Question: I am beginner in android. I had installed the android studio. Without writing a code I executed the already existing file.
But it is showing me some error. I had attached the screenshot of the error:

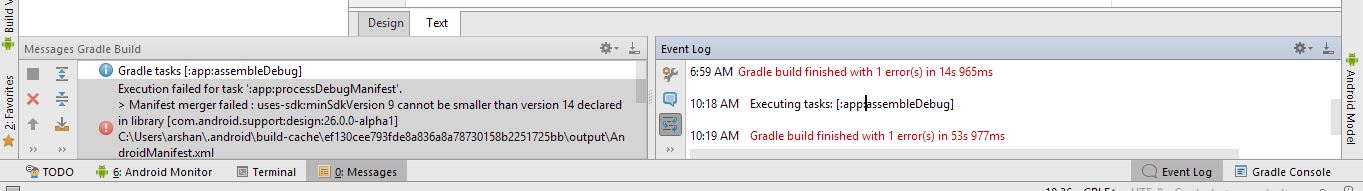
Answer: '''
defaultConfig {
applicationId "com.pack"
minSdkVersion 9
targetSdkVersion 25
versionCode 1
versionName "1.0"
testInstrumentationRunner "android.support.test.runner.AndroidJUnitRunner"
}
'''
in file you see that code in 'defaultConfig' section
change 'minSdkVersion' 9 to
Because you used libraries need SDK ver 14 or above(they did n't complied in SDK 9)